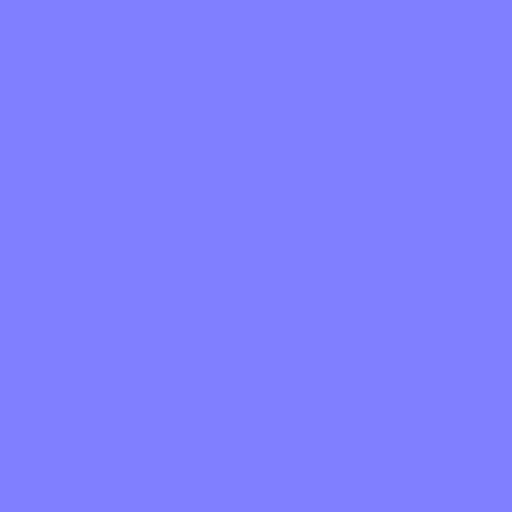
black marble reflective shiny